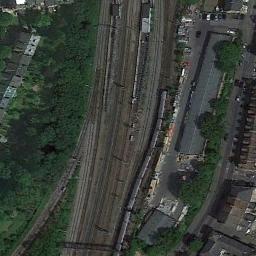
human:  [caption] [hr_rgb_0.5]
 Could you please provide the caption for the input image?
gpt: There are many trees beside the railway .

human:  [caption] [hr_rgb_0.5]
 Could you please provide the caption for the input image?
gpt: There is a train passing by in the picture .

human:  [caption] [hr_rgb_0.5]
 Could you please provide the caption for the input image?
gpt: There are some green trees and buildings beside the railway .

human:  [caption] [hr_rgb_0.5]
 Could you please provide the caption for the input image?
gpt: The railway is next to lines of trees and some houses .

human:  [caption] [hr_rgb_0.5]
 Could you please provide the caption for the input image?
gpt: These railways are between a forest and some houses and a train is on one railway .